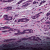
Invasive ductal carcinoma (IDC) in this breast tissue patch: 0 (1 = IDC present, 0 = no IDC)